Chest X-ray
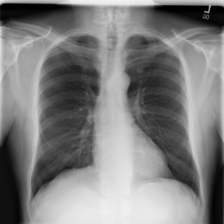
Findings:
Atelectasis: negative
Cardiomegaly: negative
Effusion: negative
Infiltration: negative
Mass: negative
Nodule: negative
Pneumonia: negative
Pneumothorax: negative
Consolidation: negative
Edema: negative
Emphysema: negative
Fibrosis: negative
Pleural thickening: negative
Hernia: negative